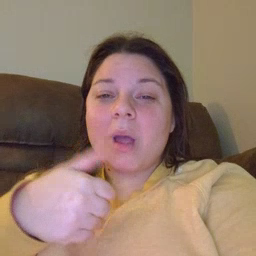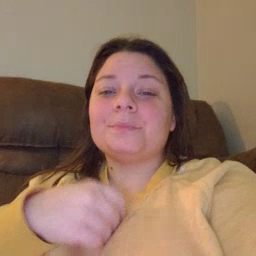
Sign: tomorrow